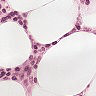
Metastatic tissue present: no